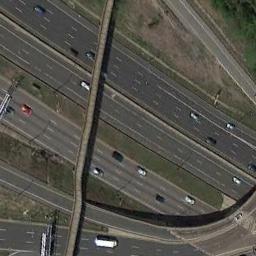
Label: overpass